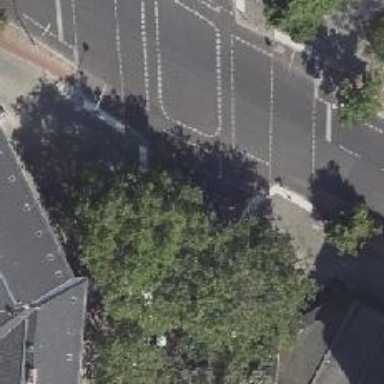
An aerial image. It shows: Footway crossing with traffic signals.